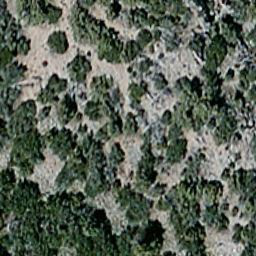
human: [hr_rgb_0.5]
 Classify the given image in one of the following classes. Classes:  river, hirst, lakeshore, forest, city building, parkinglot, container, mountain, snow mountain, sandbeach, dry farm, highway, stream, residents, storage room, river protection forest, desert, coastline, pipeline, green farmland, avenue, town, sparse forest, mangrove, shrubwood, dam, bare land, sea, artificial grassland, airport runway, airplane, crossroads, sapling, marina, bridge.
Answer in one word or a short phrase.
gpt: sparse forest